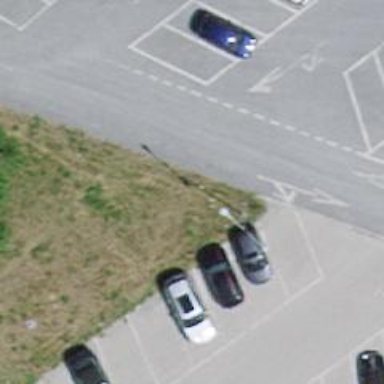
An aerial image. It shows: Road serving as parking aisle.